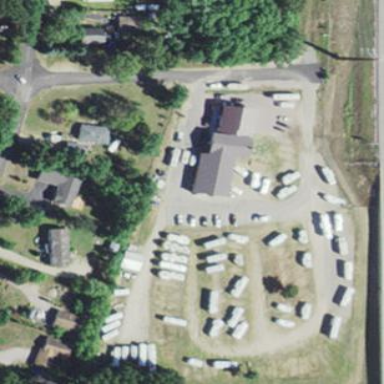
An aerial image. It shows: Caravan shop.